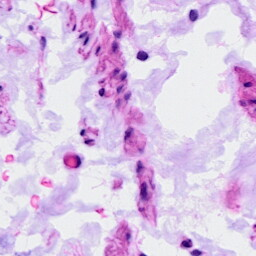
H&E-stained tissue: Ovarian